七年级 · 度量几何学
如图, $\mathrm{AB}$ 和 $\mathrm{CD}$ 相交于点 $\mathrm{O}$, 则下列结论正确的是 $(\quad)$

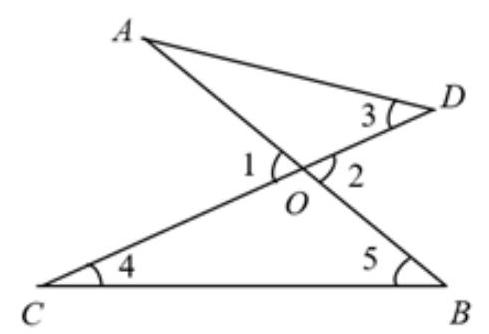
A. $\angle 1=\angle 2$
B. $\angle 2=\angle 3$
C. $\angle 3=\angle 4$
D. $\angle 1=\angle 5$
答案: A
解析: A、 $\angle 1 、 \angle 2$ 互为对顶角, 对顶角相等, 故 A 符合题意;

B、根据三角形外角定理, $\angle 2=\angle 3+\angle \mathrm{A}, \angle 2>\angle 3$, 故不符合题意;

C、根据三角形外角定理, $\angle 1=\angle 4+\angle 5, \angle 2=\angle 3+\angle \mathrm{A}, \angle 3$ 和 $\angle 4$ 不一定相等, 故不符合题意;

D、根据三角形外角定理, $\angle 1=\angle 5+\angle 4, \angle 1>\angle 5$, 故不符合题意;

故答案为: A.